Field crop: maize
Growth stage: 2
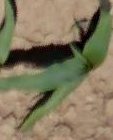
Species: maize